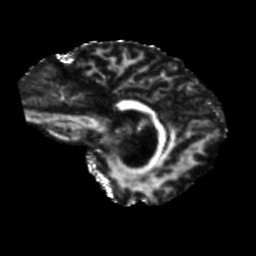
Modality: FA
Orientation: sagittal
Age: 60
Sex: female
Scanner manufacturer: siemens
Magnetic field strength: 3 T
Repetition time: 5.25 s
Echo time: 0.08 s